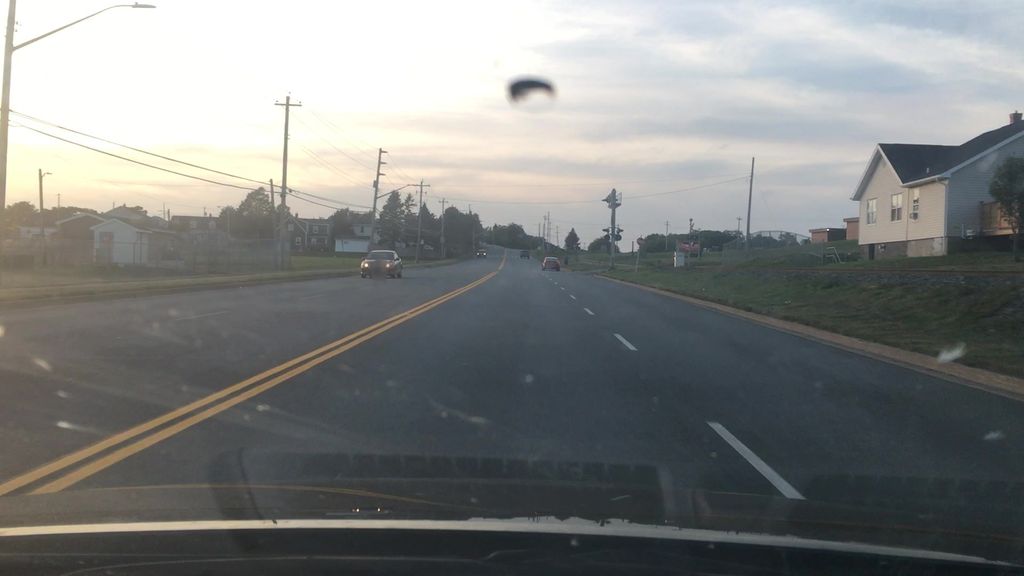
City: halifax